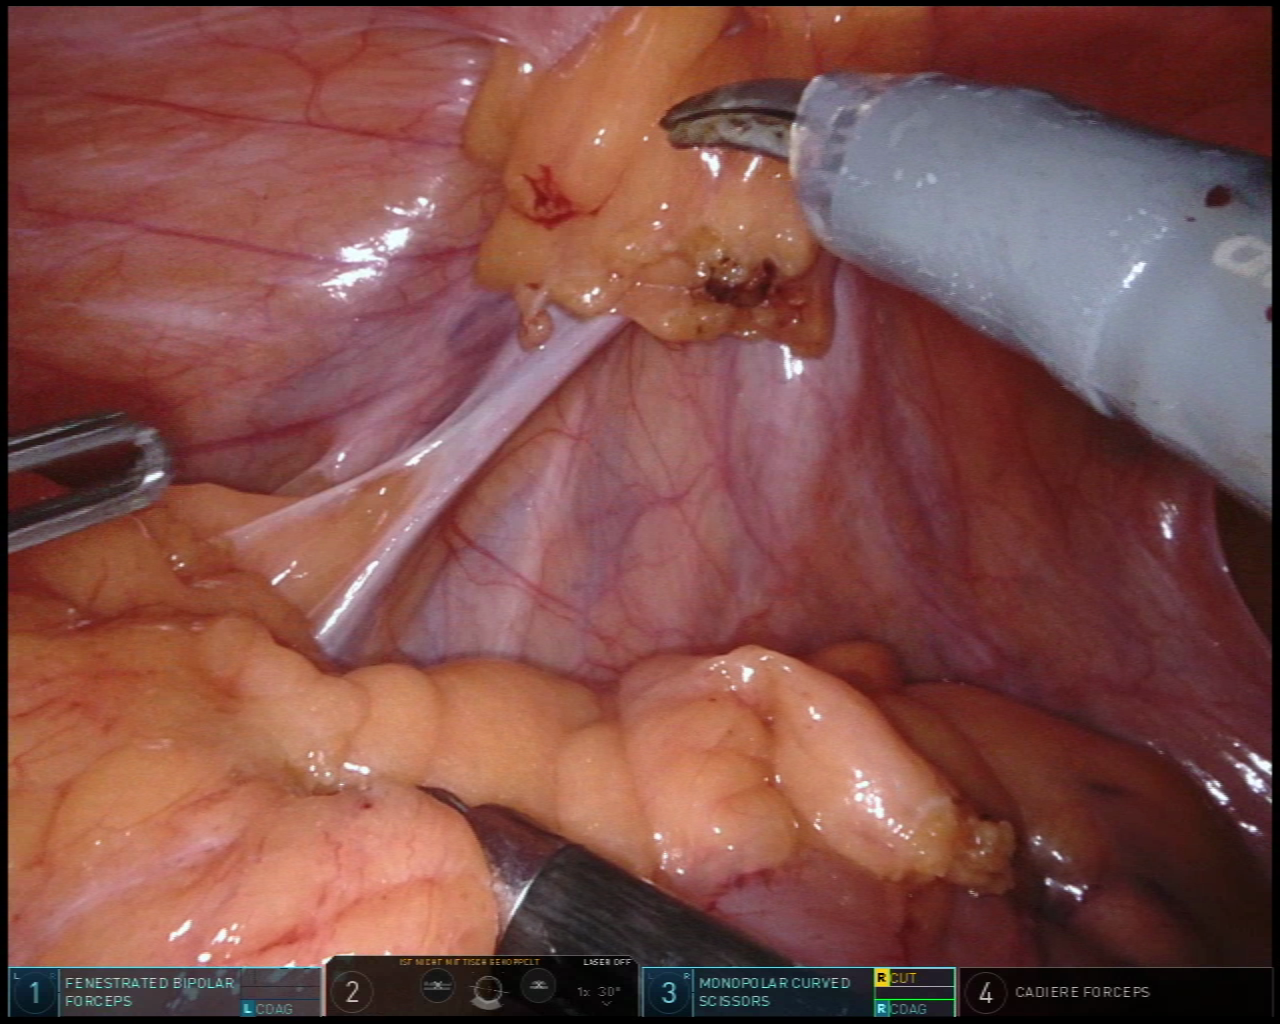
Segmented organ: abdominal_wall
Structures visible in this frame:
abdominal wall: yes
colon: yes
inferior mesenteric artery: no
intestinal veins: no
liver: no
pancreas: no
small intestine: no
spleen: no
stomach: no
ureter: no
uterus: no
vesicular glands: no